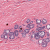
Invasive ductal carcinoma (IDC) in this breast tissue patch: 0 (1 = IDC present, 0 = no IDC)